Question: I am using android studio 3.0.1 and I was going to use Kotlin.
I wrote some simple code and when application runs the android studio shows me below error:
Error:Gradle:
> A problem occurred configuring root project 'Firstapp1'.
Could not resolve all files for configuration ':classpath'.
Could not resolve com.android.tools.build:gradle:3.0.1.
Required by:
project :
Could not resolve com.android.tools.build:gradle:3.0.1.
Could not parse POM <URL>
Already seen doctype.
Gradle version: 4.1
Android plugin version : 3.0.1

Please help me to solve this problem!
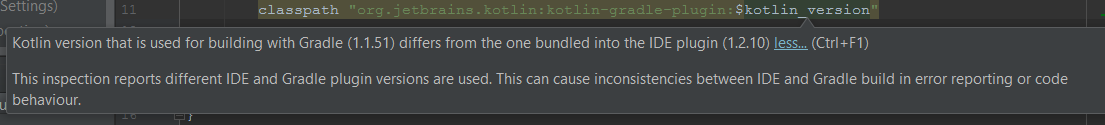
Answer: Make sure the kotlin version used in gradle and the kotlin plugin version are the same like in the following snaps:
<URL>
Version in gradle is 1.1.51
<URL>
Version of the plugin installed is also 1.1.51